Question: I'm having a problem with my modal window where it is aligned to the top of the browser window. I'm thinking of moving two jQuery UI modals (ie not a lot) but this is pretty frustrating.

Any ideas what is going on? Also, why does the modal show on page load? Do I need to manually do a $('.modal').hide()?
thx
here is a fiddle: <URL>
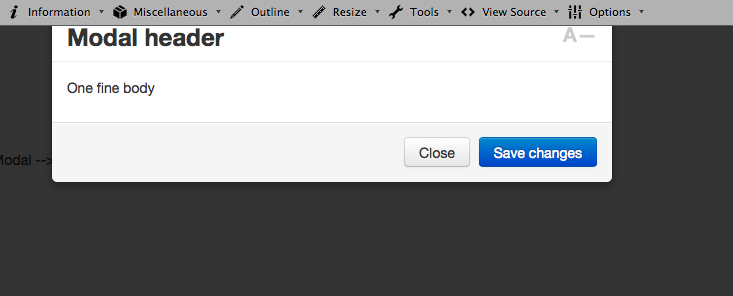
Answer: Here ya go <URL>. Just had to add the "hide fade" the modal div.